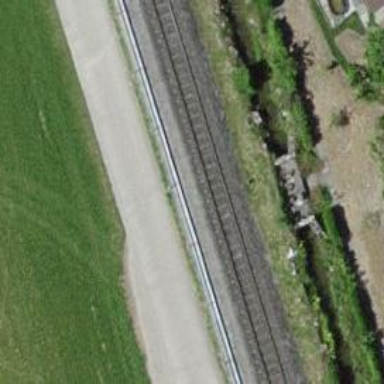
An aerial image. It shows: Railway signal.